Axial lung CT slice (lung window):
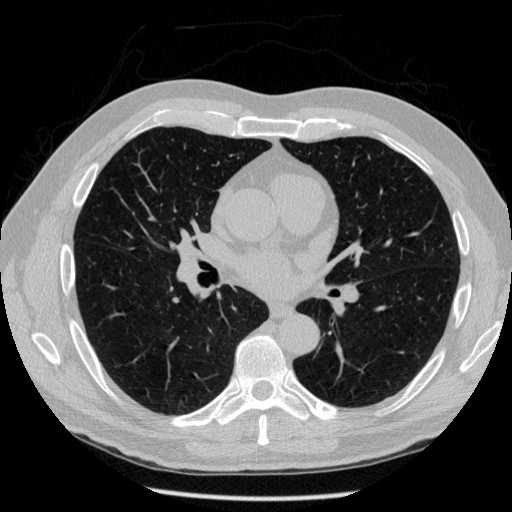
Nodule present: no